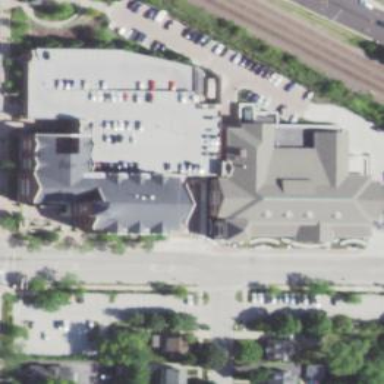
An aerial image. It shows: Public building.